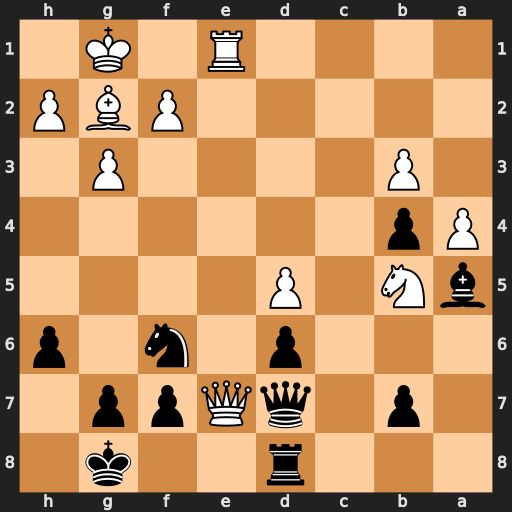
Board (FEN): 3r2k1/1p1qQpp1/3p1n1p/bN1P4/Pp6/1P4P1/5PBP/4R1K1
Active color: b
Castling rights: -
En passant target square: -
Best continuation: Re8 Qxd7 Rxe1+